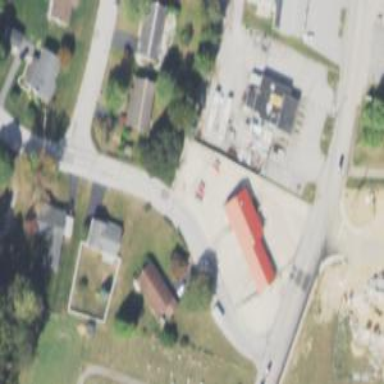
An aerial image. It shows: Car wash facility.